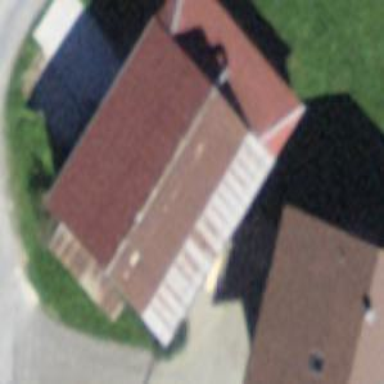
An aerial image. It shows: Barn.